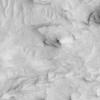
Label: not_dusty